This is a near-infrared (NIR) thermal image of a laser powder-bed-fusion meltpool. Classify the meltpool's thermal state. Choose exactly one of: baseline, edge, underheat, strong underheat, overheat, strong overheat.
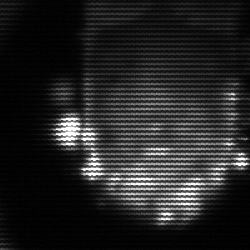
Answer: baseline